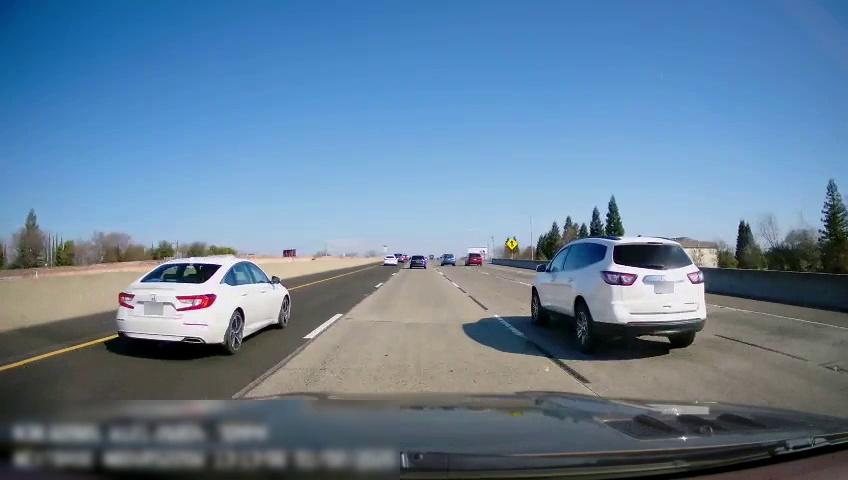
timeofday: Day
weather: Sunny
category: Drivable Space
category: Vehicles | Van
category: Vehicles | SUV
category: Vehicles | SUV
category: Vehicles | SUV
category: Vehicles | Car
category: Vehicles | Car
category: Vehicles | Car
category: Lanes | Alternate Lane
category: Lanes | Alternate Lane
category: Lanes | Current Lane
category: Lanes | Current Lane
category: Lanes | Alternate Lane
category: Traffic | Signs